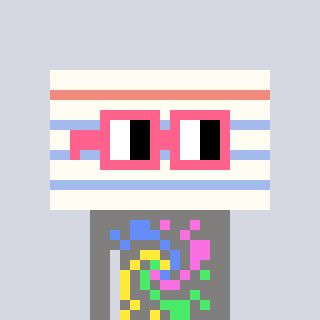
a pixel art character with square pink glasses, a empty notebook page-shaped head and a bluegrey-colored body on a cool background